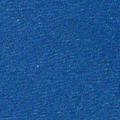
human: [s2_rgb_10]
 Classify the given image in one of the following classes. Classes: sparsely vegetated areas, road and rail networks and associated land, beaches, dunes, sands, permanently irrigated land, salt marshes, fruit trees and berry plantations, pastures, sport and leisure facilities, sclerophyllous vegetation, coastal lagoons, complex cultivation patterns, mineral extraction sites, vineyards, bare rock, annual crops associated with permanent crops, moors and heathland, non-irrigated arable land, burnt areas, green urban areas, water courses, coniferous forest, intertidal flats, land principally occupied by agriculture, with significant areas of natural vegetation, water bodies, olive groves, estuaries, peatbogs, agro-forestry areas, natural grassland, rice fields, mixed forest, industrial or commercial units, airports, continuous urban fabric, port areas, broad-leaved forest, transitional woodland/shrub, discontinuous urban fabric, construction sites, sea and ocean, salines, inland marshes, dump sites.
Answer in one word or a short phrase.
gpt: sea and ocean